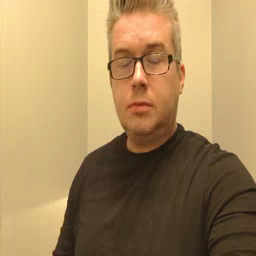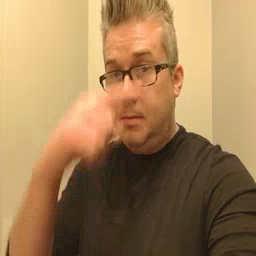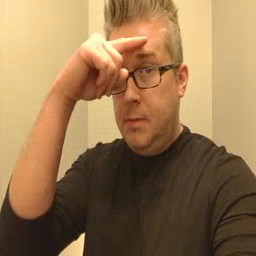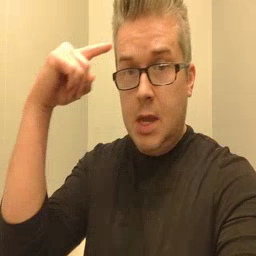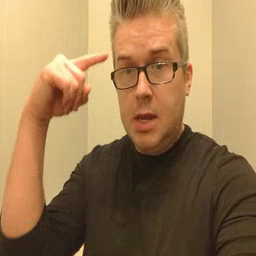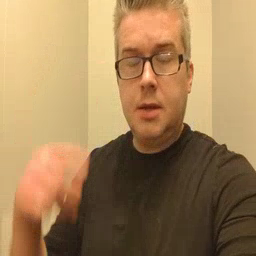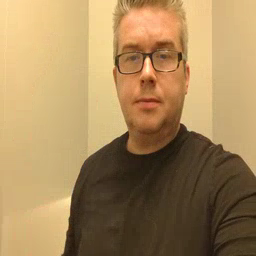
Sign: black